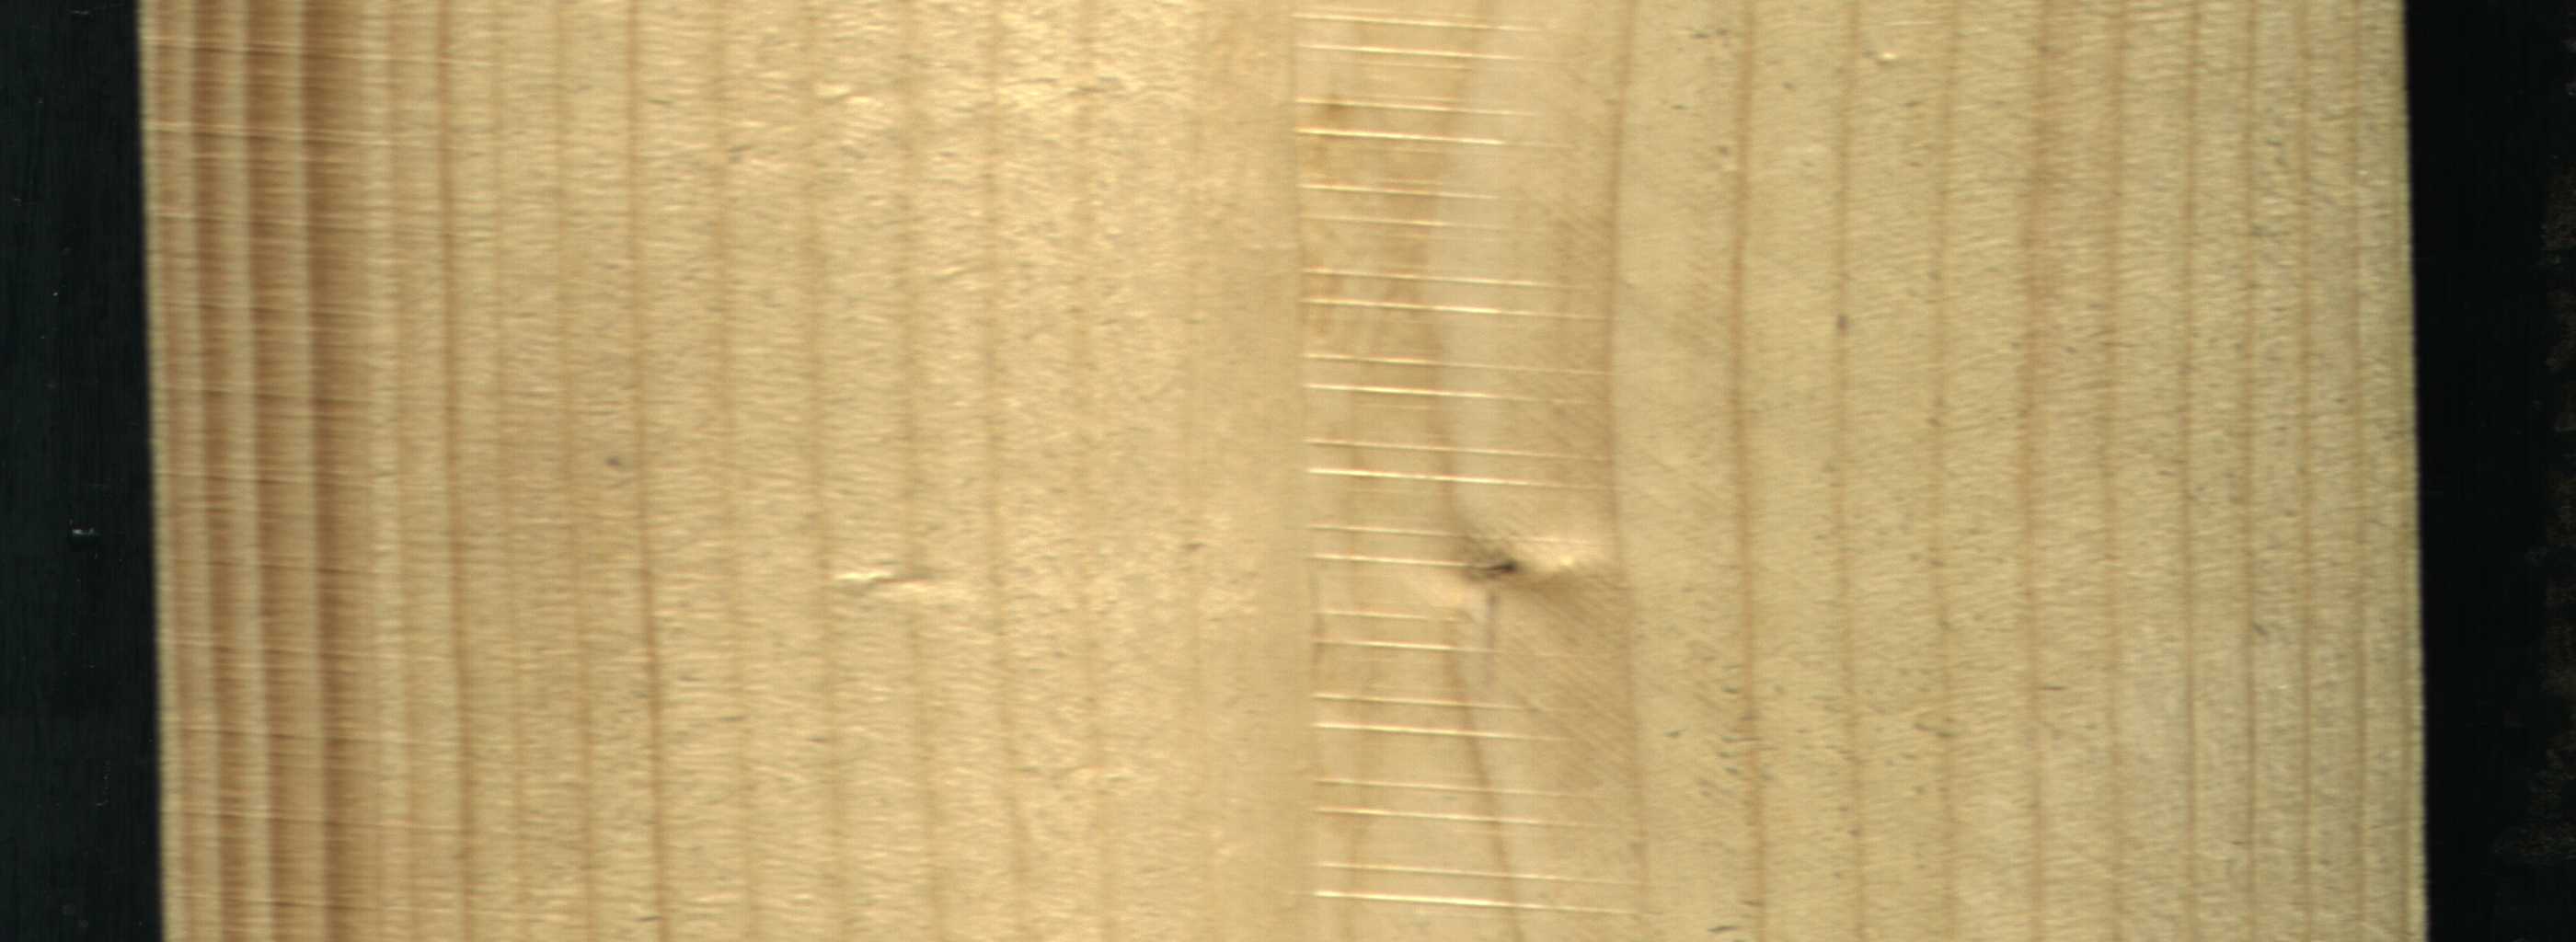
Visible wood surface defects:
Live_Knot